Field crop: maize
Growth stage: 2
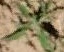
Species: atriplex